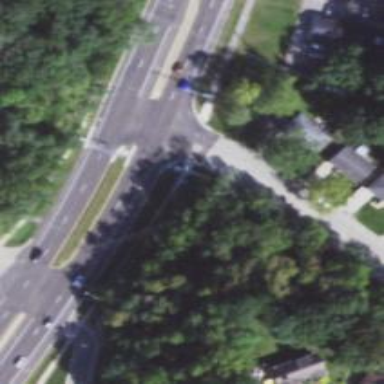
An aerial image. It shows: Footway with asphalt surface featuring zebra crossing.